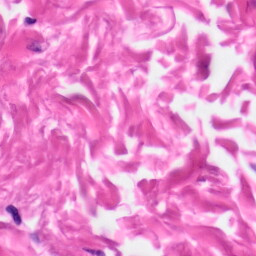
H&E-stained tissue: Skin